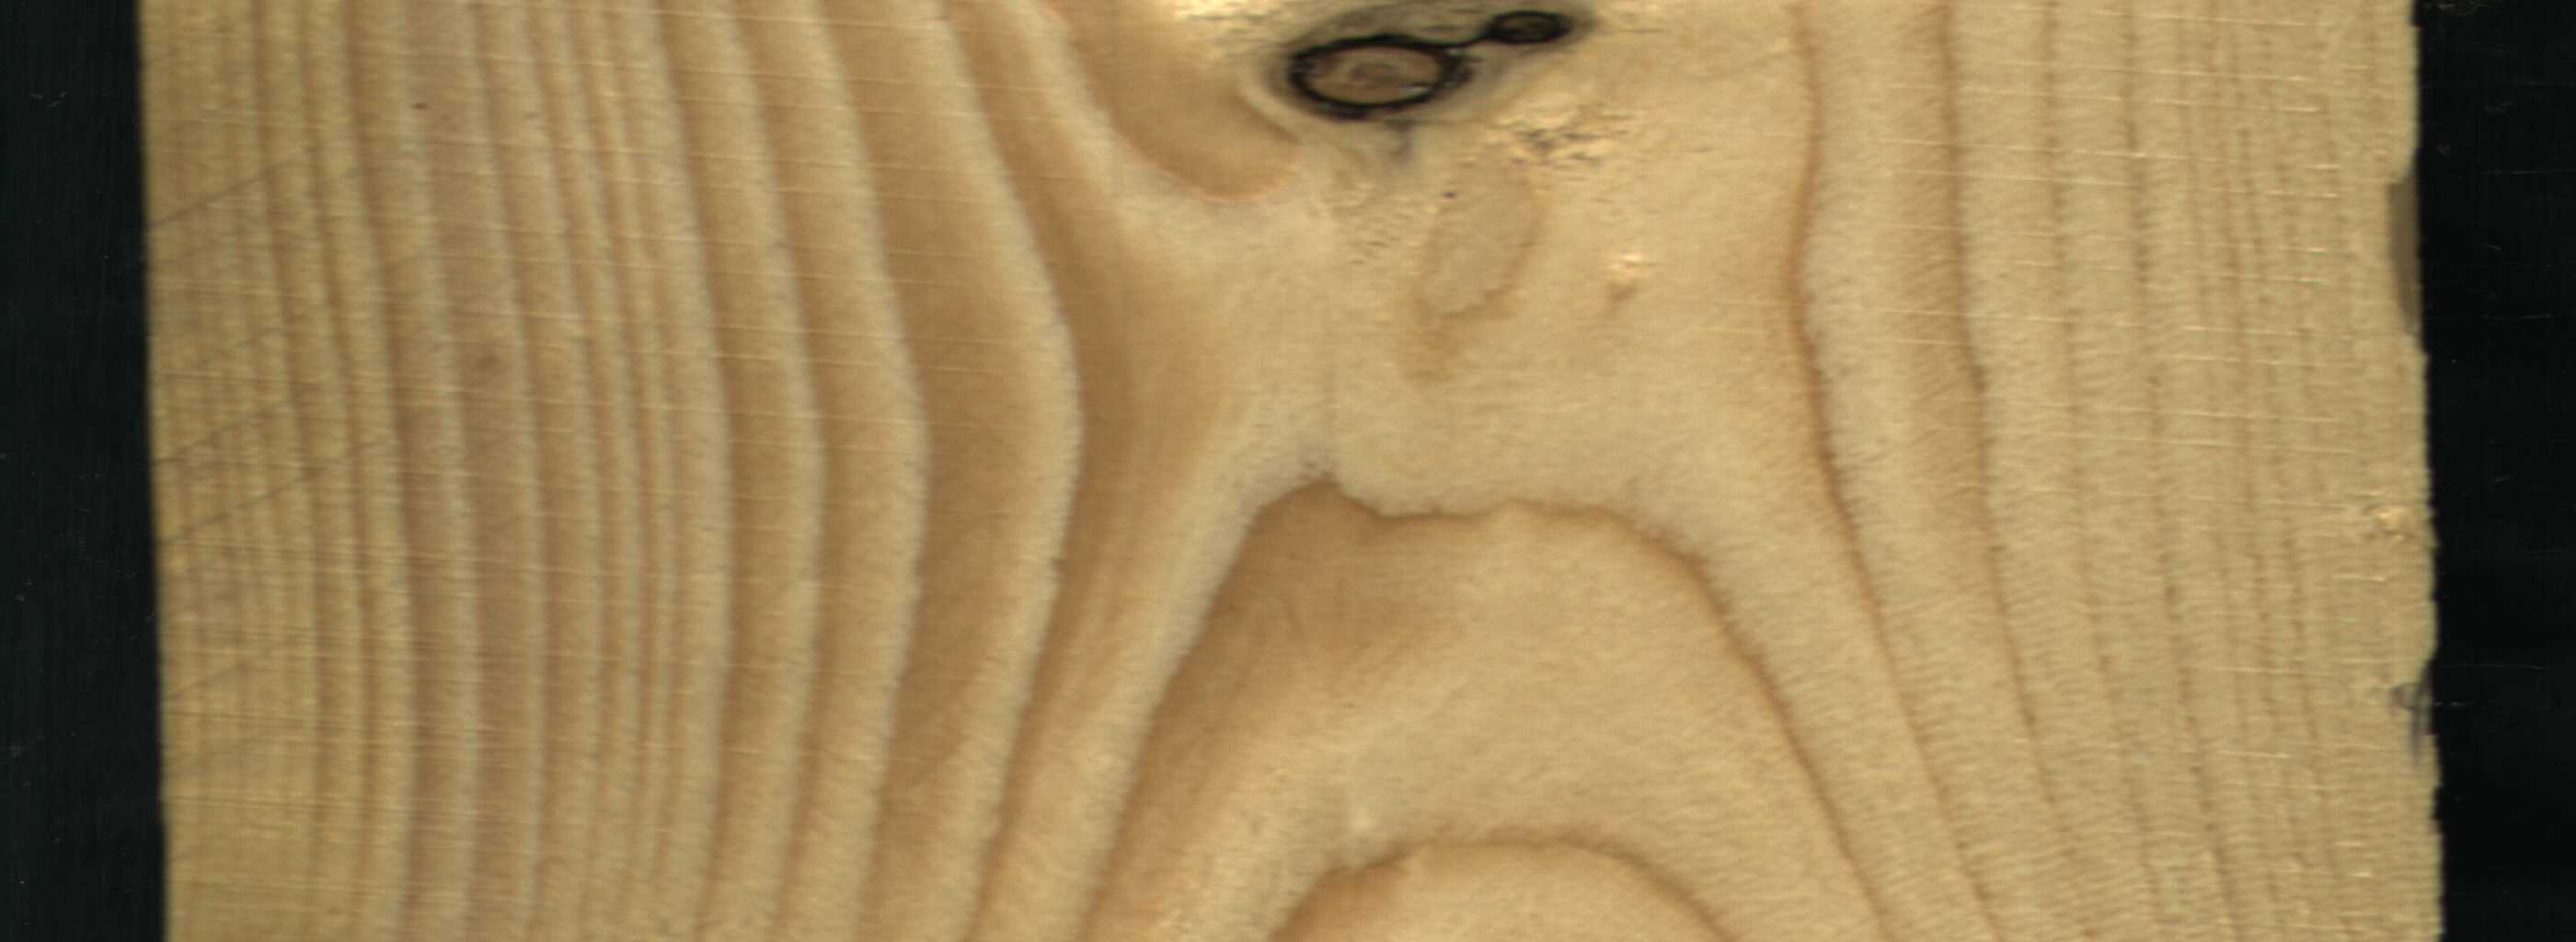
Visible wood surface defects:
Dead_Knot